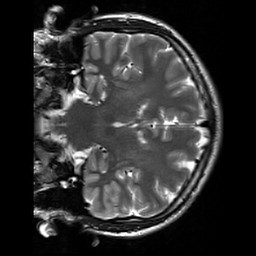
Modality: T2w
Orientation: coronal
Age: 20
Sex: male
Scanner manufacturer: siemens
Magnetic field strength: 3 T
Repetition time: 7 s
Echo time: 0.09 s